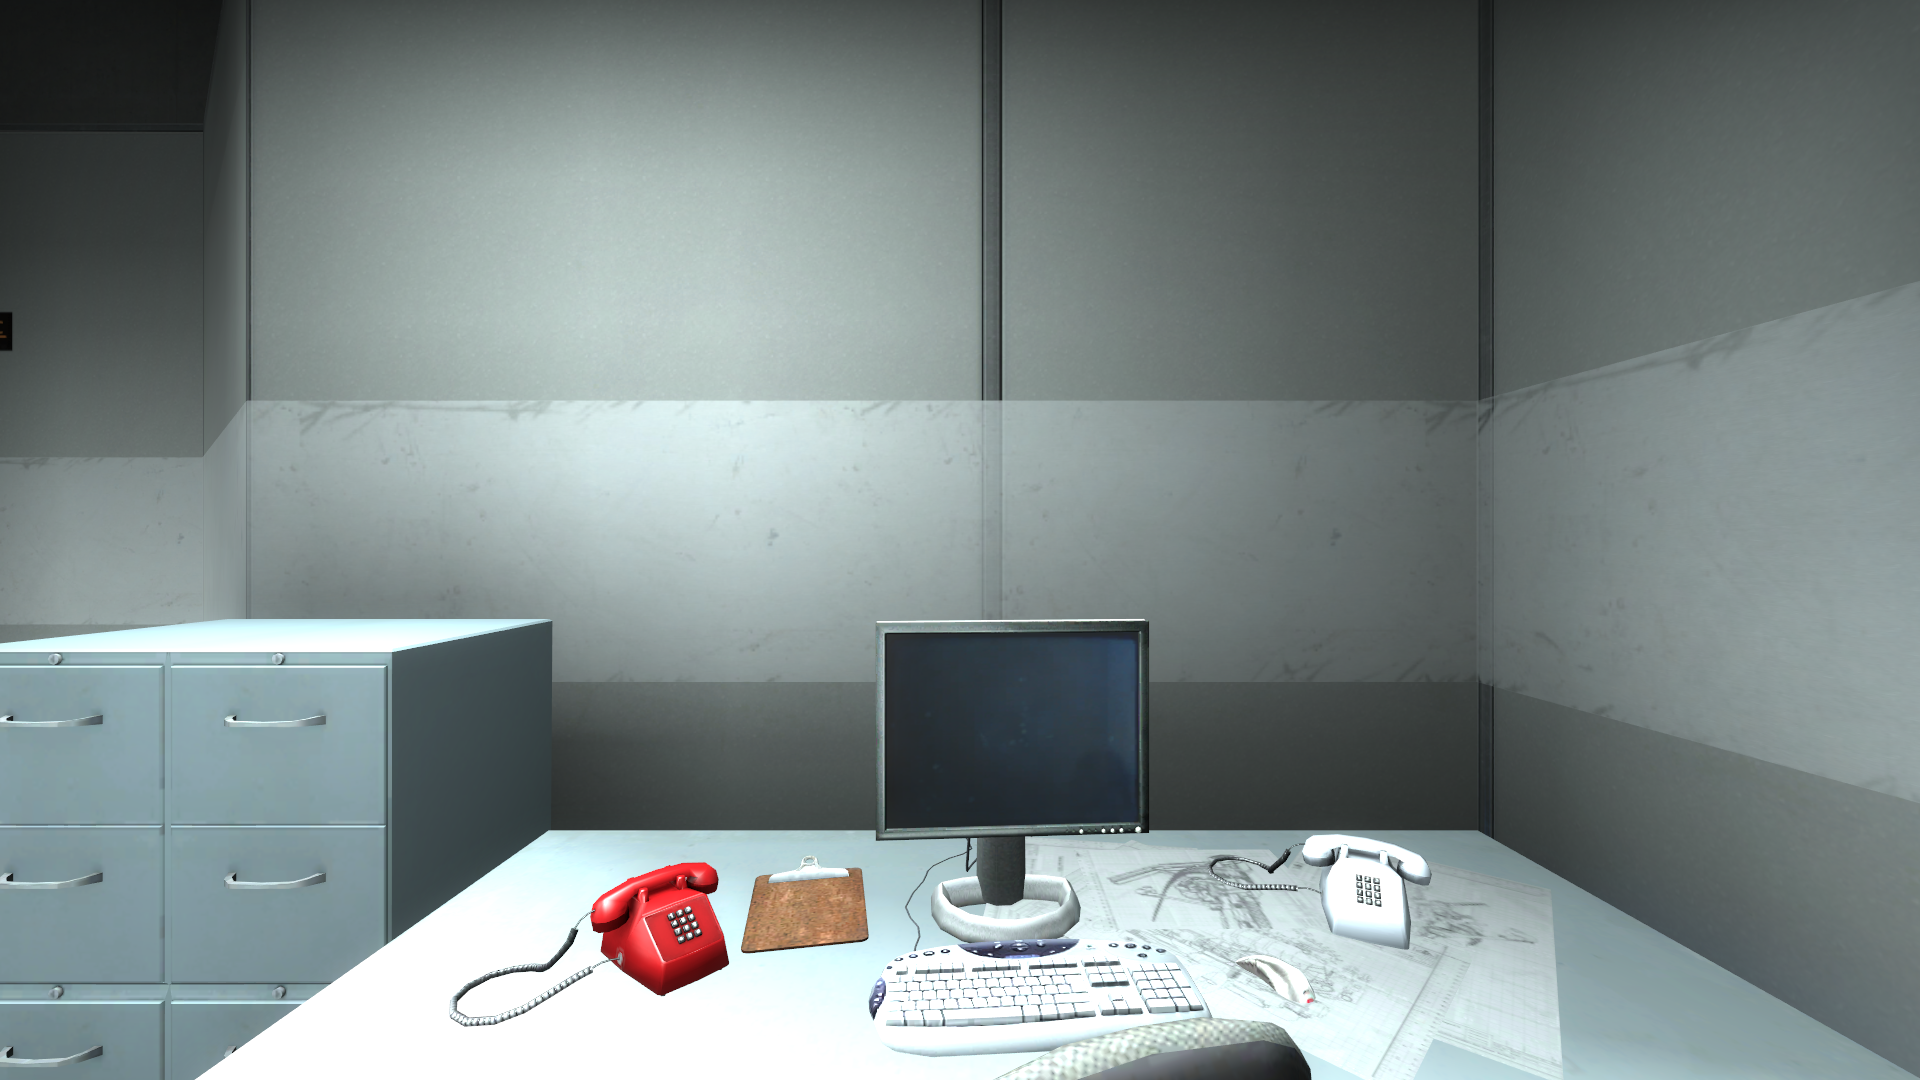
Map: de_train